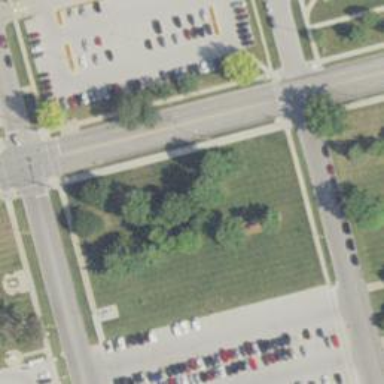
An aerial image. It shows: Pedestrian road.